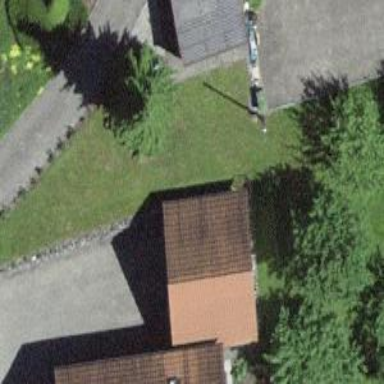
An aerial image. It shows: Garage.